Question: I am in the process of writing a testing script that will simply run an *.EXE file with a few arguments, and then output the result to a file. I have one *.sh testing script that correctly runs the tests (but requires manual updating for more tests). The lines in this script look like this:
'''
blah.exe arg1 arg2 arg3 > ../test/arg4/arg4.out
'''
I have written a python script to automatically generate the arguments based on a few simple python modules (it's pretty rough right now):
'''
import os
import subprocess
for test_dir in os.listdir():
if not os.path.isdir(test_dir):
continue
# load a few variables from the ./test_dir/test_dir.py module
test_module = getattr(__import__(test_dir, fromlist=[test_dir]), test_dir)
# These arguments are relative paths, fix the paths
arg1 = os.path.join(test_dir, test_module.ARG1)
arg2 = os.path.join(test_dir, test_module.ARG2)
arg3 = os.path.join(test_dir, test_module.ARG3)
proc = subprocess.Popen(["../bin/blah.exe", arg1, arg2, arg3], stdout=subprocess.PIPE)
stdout_txt = proc.stdout.read().decode("utf-8")
with open(os.path.join(test_dir, test_dir + '.out'), 'w') as f:
f.write(stdout_txt)
'''
I have opened the files to compare and while the script is working, I ran across a problem. The first (shell) solution outputs correct line-endings. The second (python) solution outputs lines ending with CR CR LF. This looks correct in Notepad, but in Notepad++, every other line appears to be blank:

(change CR CR LF to CR LF without having to write another script)
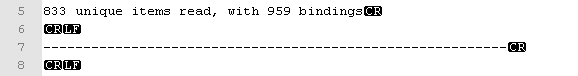
Answer: Try using the 'universal_newlines=True' argument to 'Popen' (see <URL>.